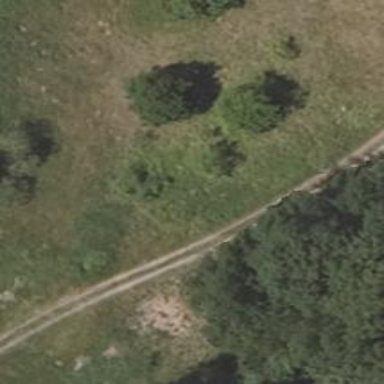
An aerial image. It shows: Grassy path.